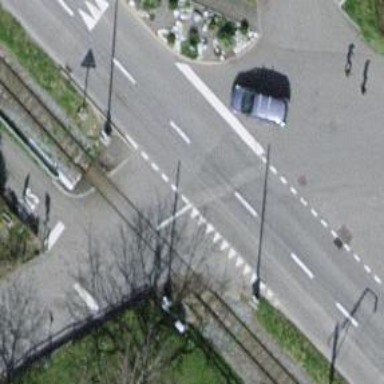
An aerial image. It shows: Level crossing with double half barrier.